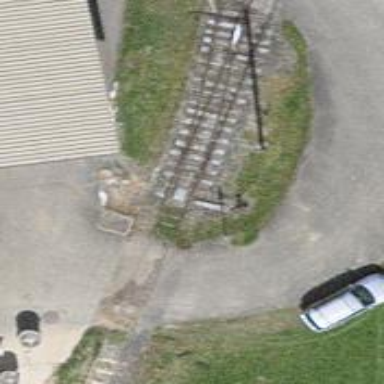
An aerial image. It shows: Railway switch.